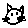
Label: cat